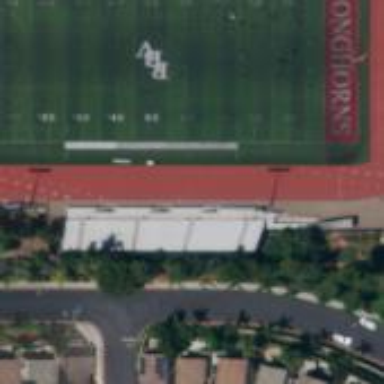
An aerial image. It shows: Pitch for American football with artificial turf surface.